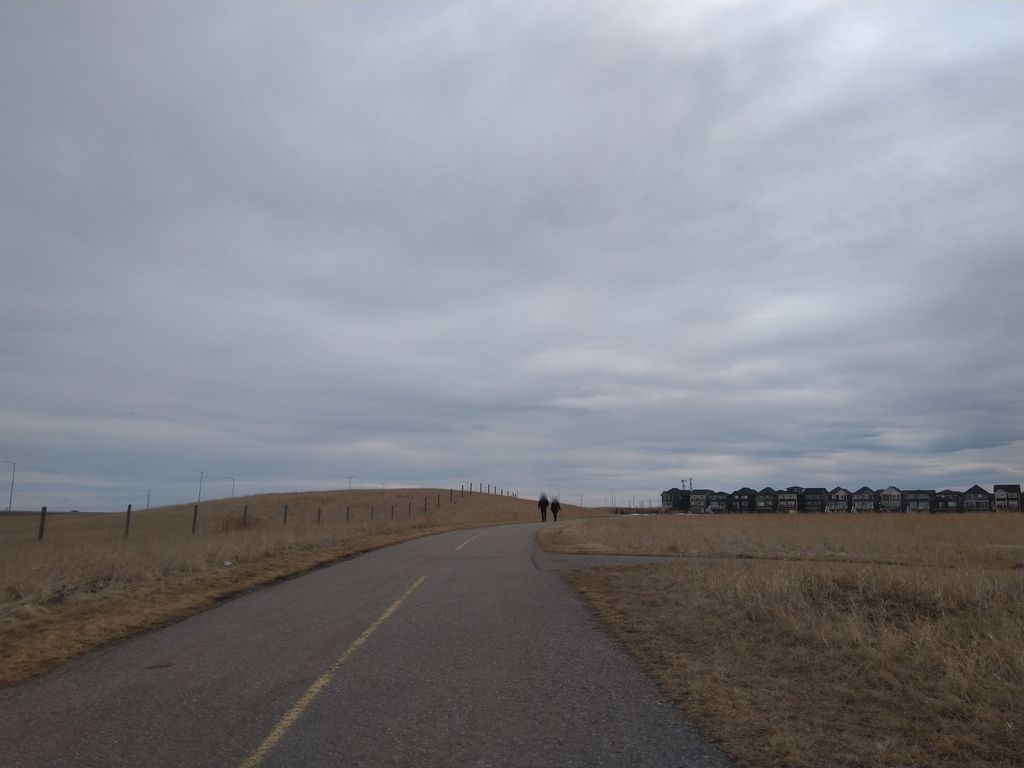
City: calgary